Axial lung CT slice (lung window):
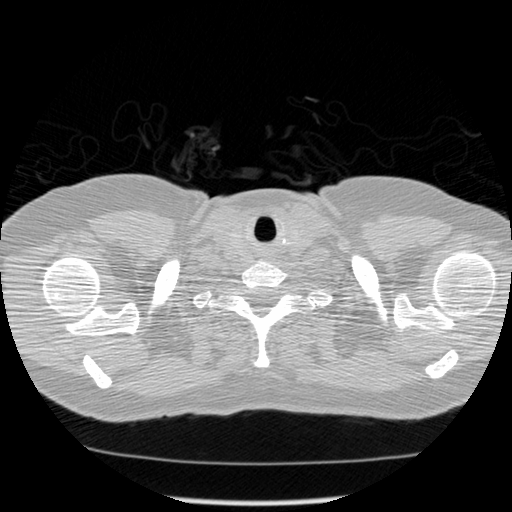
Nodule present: no